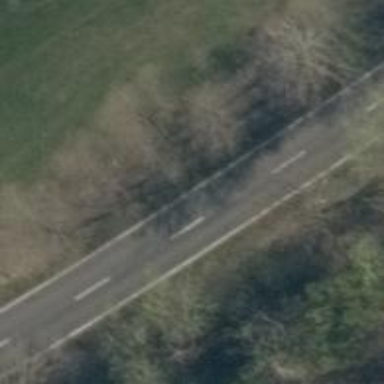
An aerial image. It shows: Secondary road with asphalt surface.